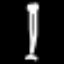
Label: pencil